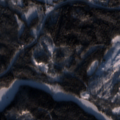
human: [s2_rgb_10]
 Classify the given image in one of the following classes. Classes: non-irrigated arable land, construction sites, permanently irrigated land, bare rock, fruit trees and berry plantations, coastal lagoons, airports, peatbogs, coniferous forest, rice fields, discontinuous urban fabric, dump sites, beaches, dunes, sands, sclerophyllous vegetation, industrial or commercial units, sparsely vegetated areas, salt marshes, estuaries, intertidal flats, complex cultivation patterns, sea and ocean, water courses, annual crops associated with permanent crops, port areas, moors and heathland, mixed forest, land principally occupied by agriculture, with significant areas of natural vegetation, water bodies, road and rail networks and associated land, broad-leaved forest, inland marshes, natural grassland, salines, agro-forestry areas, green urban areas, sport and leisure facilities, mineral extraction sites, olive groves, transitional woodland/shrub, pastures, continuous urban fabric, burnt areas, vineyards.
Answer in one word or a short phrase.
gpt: coniferous forest, mixed forest, transitional woodland/shrub